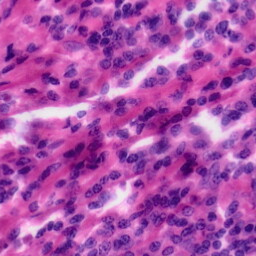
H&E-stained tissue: Tonsil